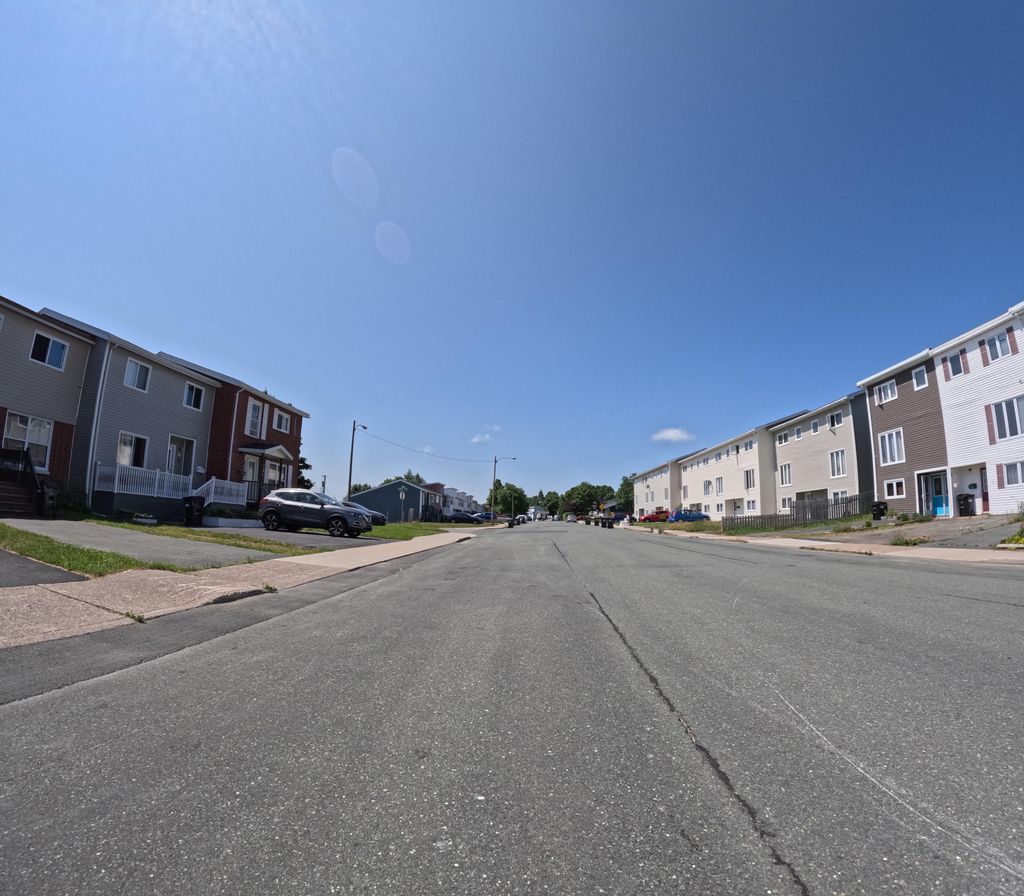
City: st_johns